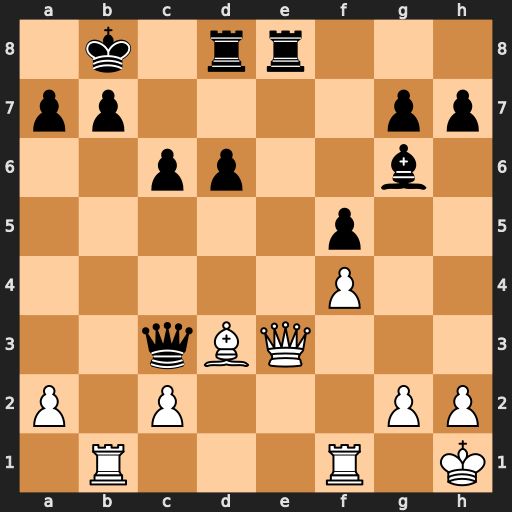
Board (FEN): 1k1rr3/pp4pp/2pp2b1/5p2/5P2/2qBQ3/P1P3PP/1R3R1K
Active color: w
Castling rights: -
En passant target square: -
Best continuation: Rxb7+ Kxb7 Ba6+ Kxa6 Qxc3